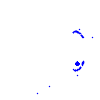
Particle: electron